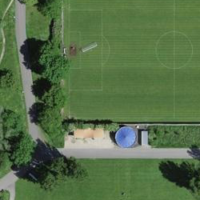
EUNIS habitat code: 53
Species observed at this site:
Parus major
Anthriscus sylvestris